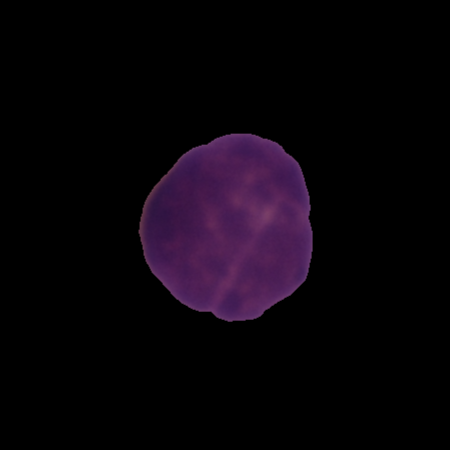
Label: healthy